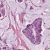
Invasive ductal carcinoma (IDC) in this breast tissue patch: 1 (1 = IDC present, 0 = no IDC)